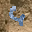
Label: 4